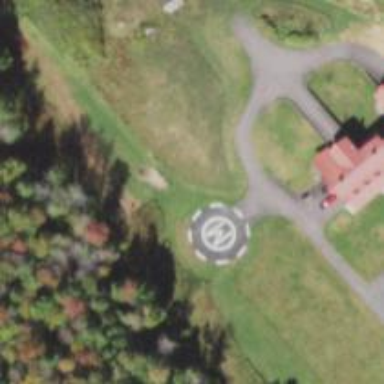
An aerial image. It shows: Image showing helipad at airport.